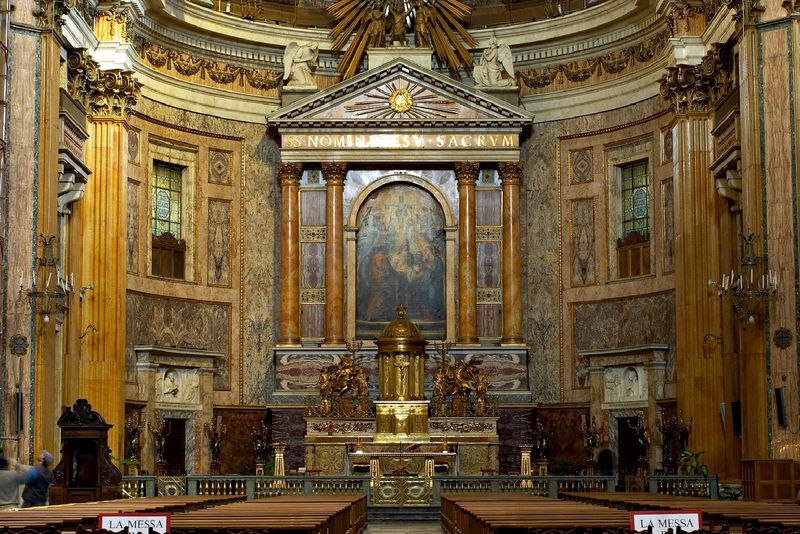
Titel: Wandverkleidung der Apsis von Il Gesù in Rom
Künstler: Antonio Sarti
Standort: Rom, Il Gesù (EU - I - Latium)
Schlagwörter: fenster, marmor, pfeiler, säulen, tür, barock, innenraum, kirche, auge, gold, engel, fassade, besucher, rundbogen, gestühl, inschrift, leuchter, marmoriert, strahlen, altar, bänke, kapitell, kirchenbänke, skulpturen, altarraum, apsis, chor, golden, korinthisch, jesu, altarbild, saulen, sitzbänke, tabernakel, renaisance, nomen, sacrum, pophyr